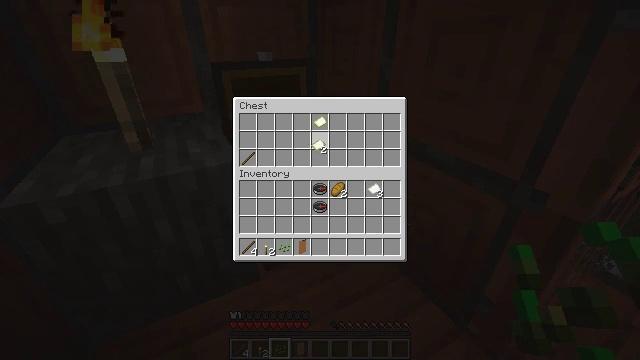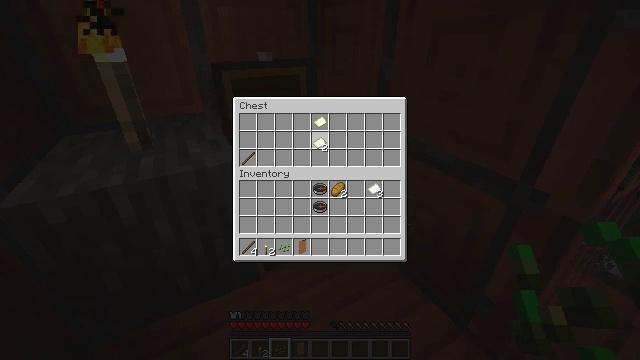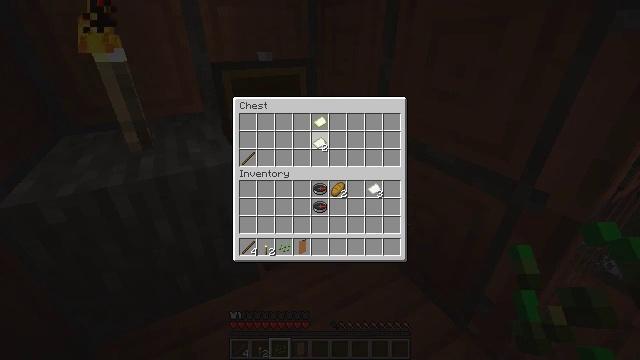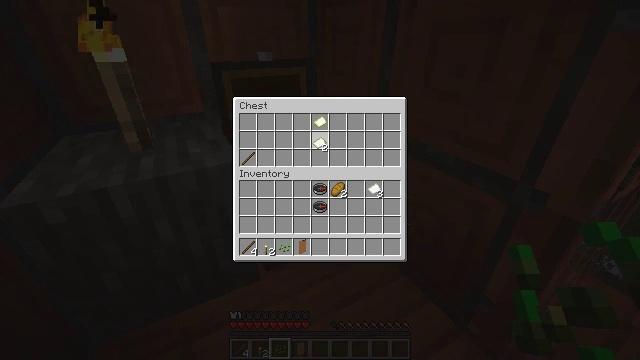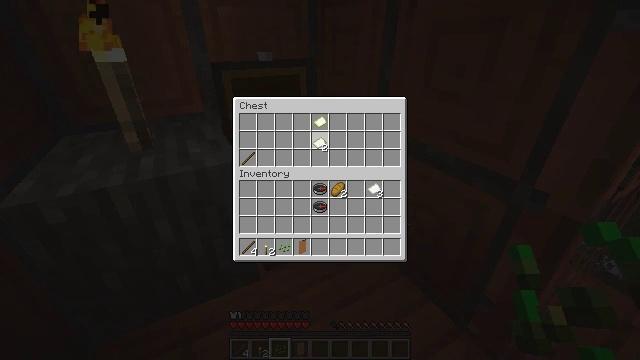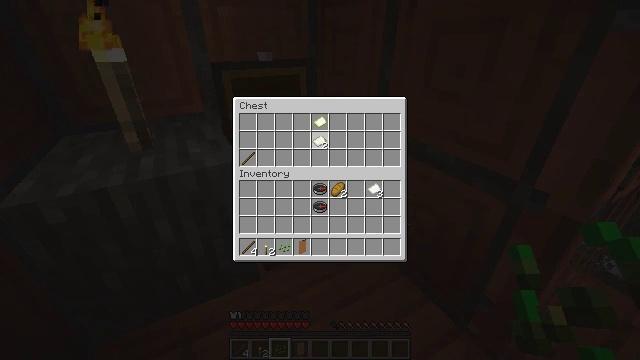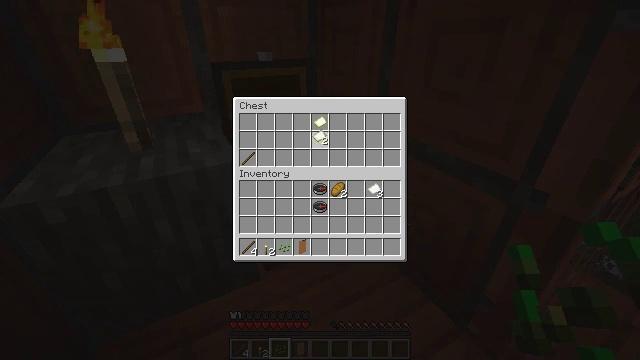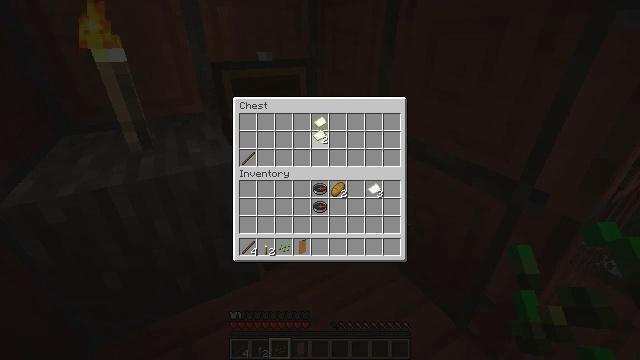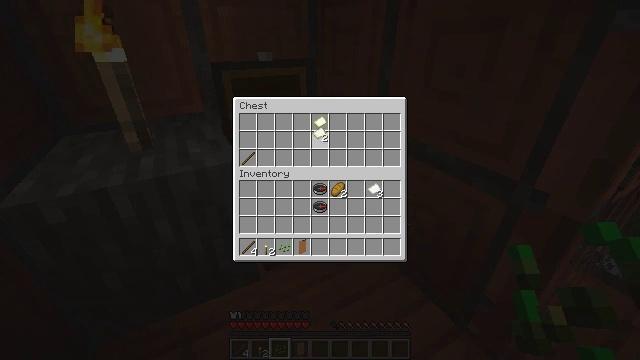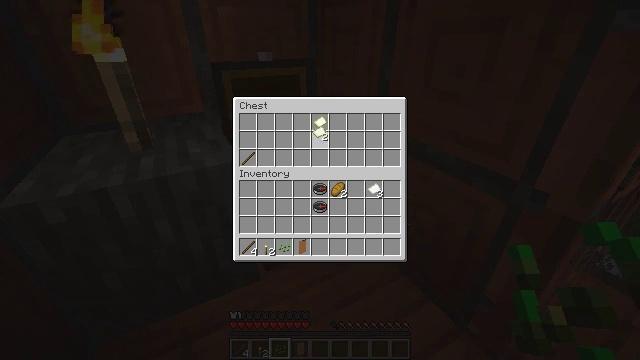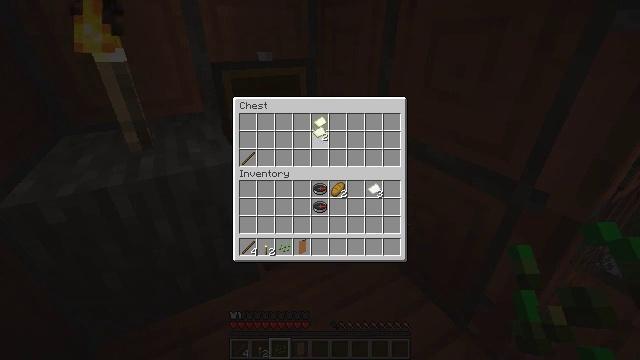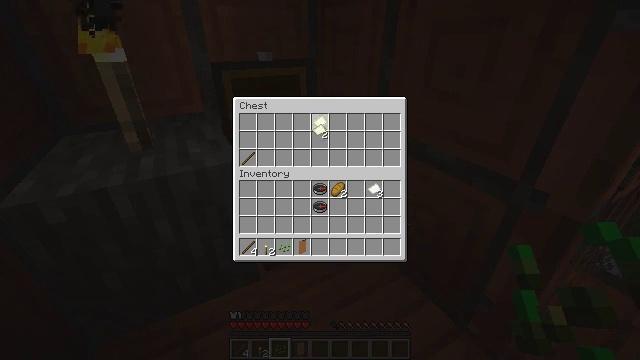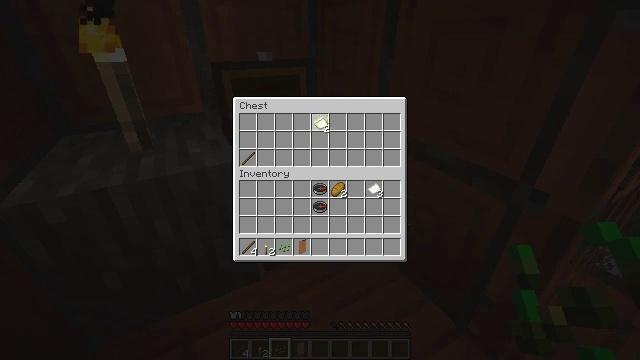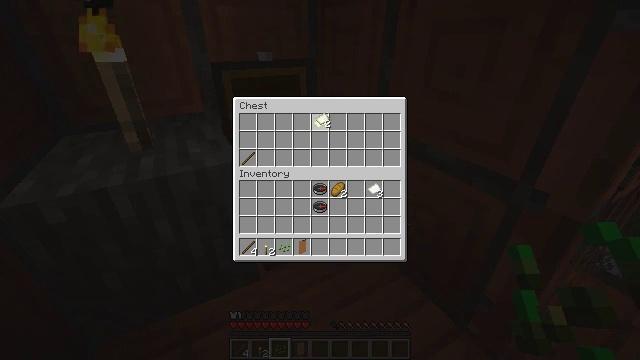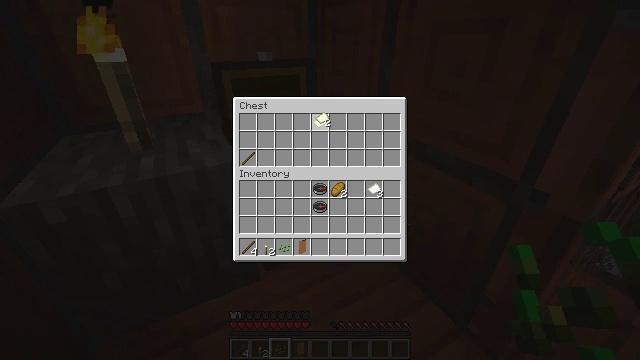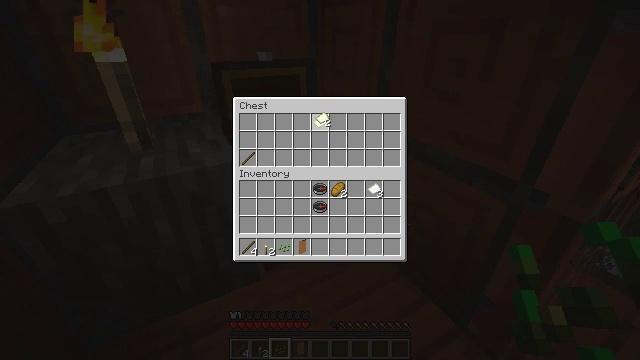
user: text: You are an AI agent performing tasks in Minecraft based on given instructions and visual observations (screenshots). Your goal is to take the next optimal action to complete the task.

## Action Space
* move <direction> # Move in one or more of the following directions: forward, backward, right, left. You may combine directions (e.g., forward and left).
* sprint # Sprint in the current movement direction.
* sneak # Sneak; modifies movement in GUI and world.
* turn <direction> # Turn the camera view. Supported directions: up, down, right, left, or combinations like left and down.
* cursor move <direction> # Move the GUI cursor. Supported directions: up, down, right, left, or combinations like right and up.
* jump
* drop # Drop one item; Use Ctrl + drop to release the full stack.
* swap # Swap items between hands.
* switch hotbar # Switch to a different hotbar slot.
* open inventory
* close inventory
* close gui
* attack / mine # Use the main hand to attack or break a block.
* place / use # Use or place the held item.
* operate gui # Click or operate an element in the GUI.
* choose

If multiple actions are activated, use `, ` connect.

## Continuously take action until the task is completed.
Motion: motion action
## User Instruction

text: Chop down the acacia wood.
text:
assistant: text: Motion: no_op
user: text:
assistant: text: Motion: no_op
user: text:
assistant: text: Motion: no_op
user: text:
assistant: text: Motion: no_op
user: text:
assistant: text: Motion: no_op
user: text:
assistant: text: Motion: no_op
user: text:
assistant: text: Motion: no_op
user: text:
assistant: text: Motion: no_op
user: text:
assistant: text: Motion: no_op
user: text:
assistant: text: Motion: no_op
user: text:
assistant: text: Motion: no_op
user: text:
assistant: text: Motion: no_op
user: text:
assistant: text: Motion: no_op
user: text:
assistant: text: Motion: no_op
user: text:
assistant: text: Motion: no_op
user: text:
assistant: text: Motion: attack / mine
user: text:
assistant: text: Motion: attack / mine
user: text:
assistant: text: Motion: attack / mine
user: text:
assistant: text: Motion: attack / mine
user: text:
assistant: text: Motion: no_op
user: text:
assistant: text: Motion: no_op
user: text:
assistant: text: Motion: no_op
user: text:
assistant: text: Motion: no_op
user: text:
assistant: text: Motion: no_op
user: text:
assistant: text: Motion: no_op
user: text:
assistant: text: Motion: attack / mine
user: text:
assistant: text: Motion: attack / mine
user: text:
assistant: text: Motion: turn down, attack / mine
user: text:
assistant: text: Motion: turn down
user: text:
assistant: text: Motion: turn down